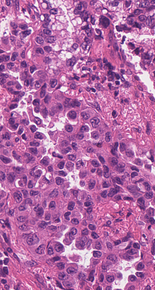
Tumor epithelial tissue: yes
Tumor-associated stroma tissue: yes
Normal tissue: no